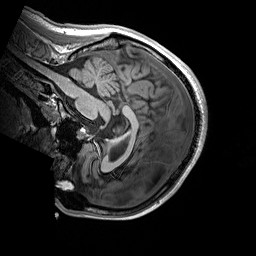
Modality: T1w
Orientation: sagittal
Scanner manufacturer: siemens
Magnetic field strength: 3 T
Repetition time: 2.2 s
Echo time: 0.00244 s